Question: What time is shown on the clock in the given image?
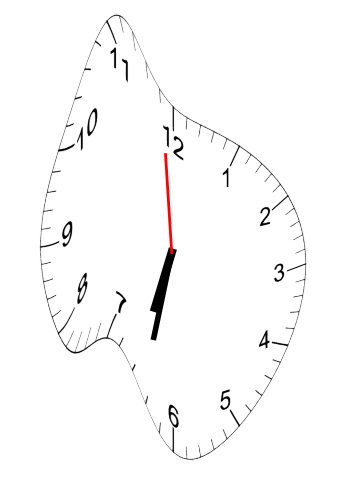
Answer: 06:31:59